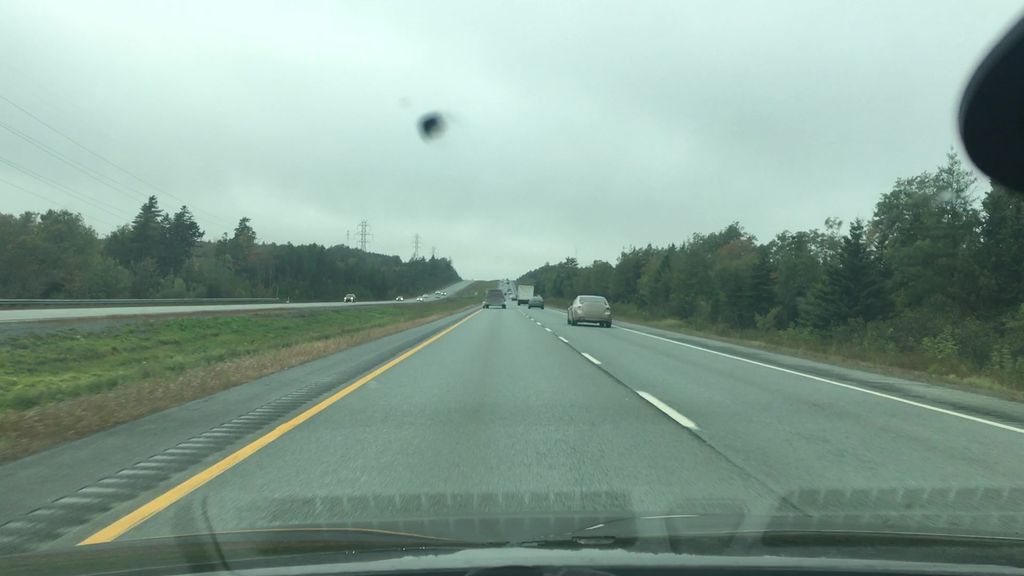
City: halifax